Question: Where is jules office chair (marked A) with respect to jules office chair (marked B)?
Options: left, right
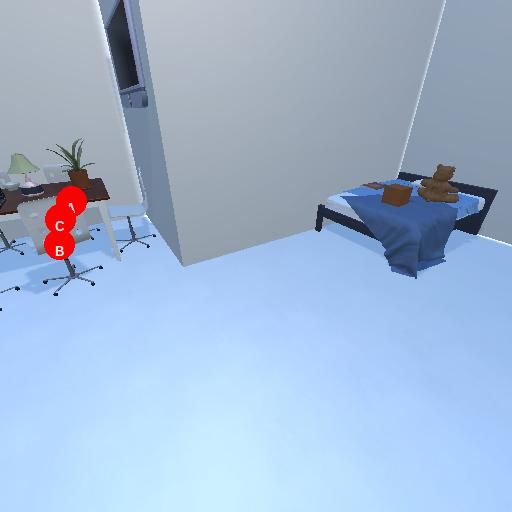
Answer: left